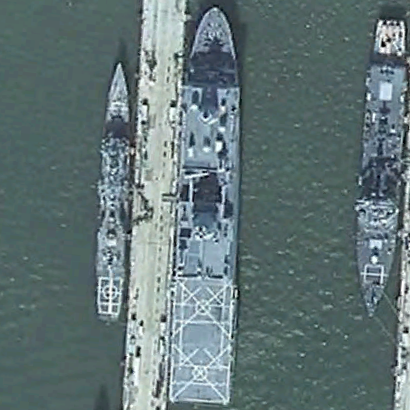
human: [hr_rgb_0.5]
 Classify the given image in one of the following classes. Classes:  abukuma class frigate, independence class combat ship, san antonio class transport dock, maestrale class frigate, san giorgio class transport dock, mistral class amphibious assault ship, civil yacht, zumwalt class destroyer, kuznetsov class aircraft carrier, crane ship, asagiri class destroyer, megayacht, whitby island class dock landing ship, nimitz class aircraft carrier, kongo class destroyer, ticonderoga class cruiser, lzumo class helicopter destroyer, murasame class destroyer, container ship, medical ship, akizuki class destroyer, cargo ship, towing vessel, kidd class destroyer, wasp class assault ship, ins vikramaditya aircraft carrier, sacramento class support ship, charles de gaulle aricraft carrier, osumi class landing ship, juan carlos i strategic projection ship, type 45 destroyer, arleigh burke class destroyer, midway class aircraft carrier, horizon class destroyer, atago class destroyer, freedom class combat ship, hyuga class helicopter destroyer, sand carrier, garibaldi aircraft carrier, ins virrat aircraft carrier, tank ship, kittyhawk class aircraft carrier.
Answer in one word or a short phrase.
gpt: San Antonio class transport dock